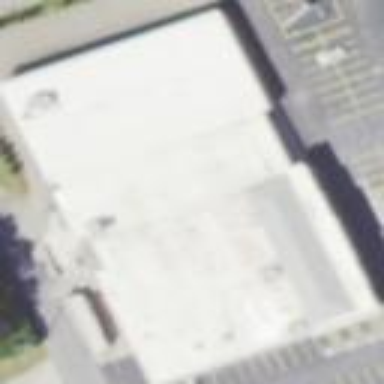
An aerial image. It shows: Building housing bowling alley.